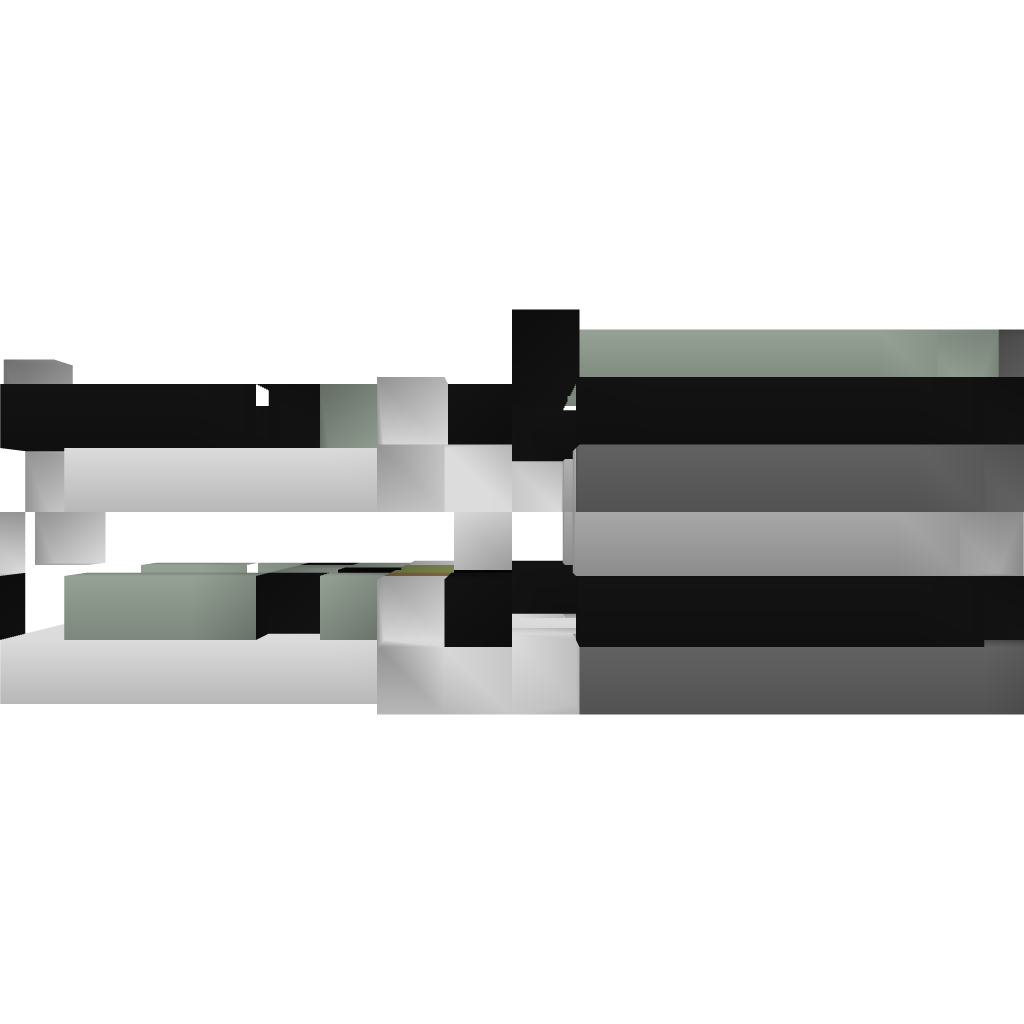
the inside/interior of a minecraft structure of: Cannon rapid fire